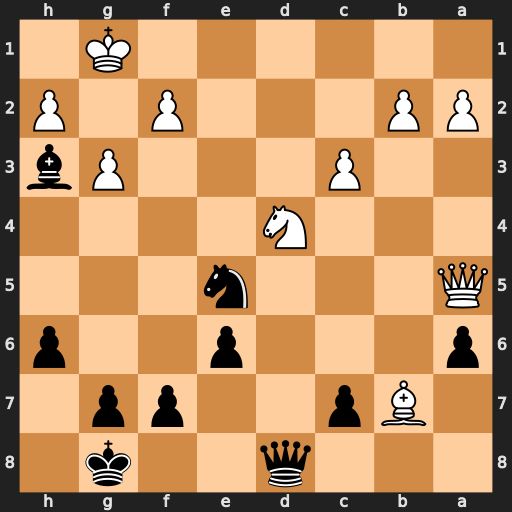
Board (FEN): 3q2k1/1Bp2pp1/p3p2p/Q3n3/3N4/2P3Pb/PP3P1P/6K1
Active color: b
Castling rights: -
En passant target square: -
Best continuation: Qg5 f4 Nf3+ Bxf3 Qxa5